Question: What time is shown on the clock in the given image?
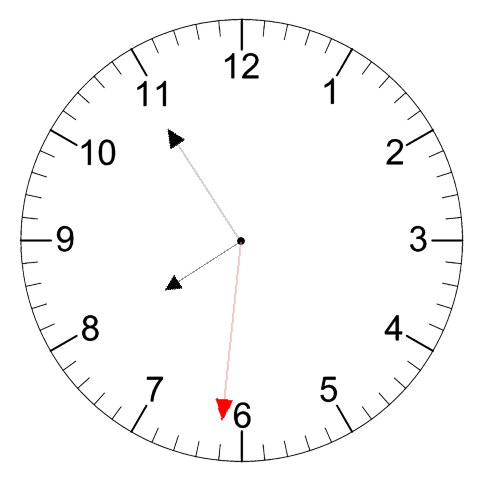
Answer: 07:54:31